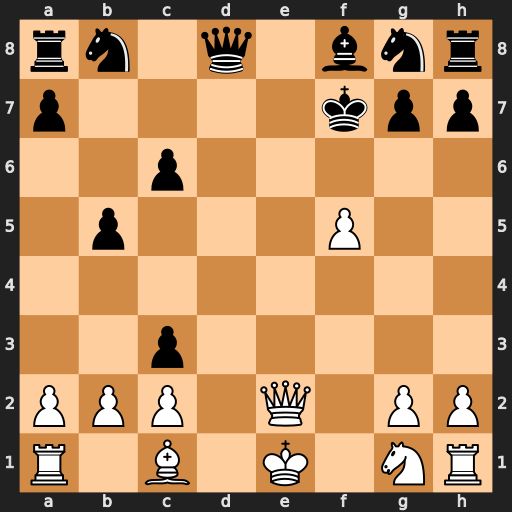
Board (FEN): rn1q1bnr/p4kpp/2p5/1p3P2/8/2p5/PPP1Q1PP/R1B1K1NR
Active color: w
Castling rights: KQ
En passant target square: -
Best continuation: Qe6#